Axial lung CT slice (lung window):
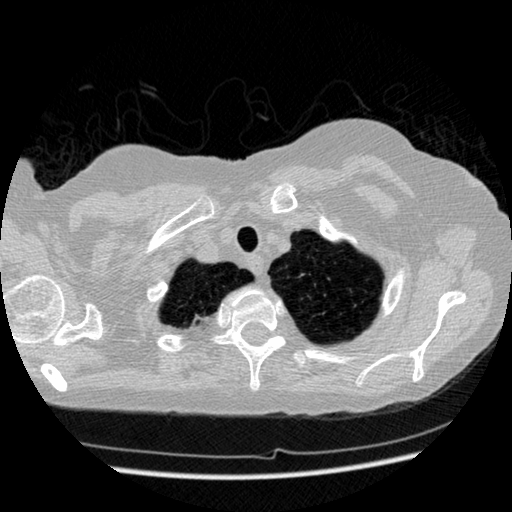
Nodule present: no